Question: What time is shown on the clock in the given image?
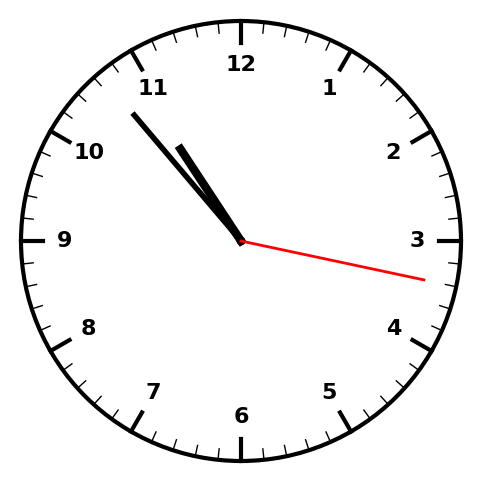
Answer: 10:53:17